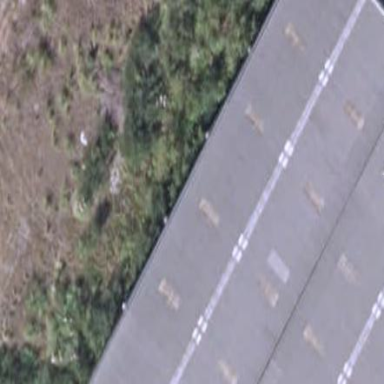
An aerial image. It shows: Industrial building.